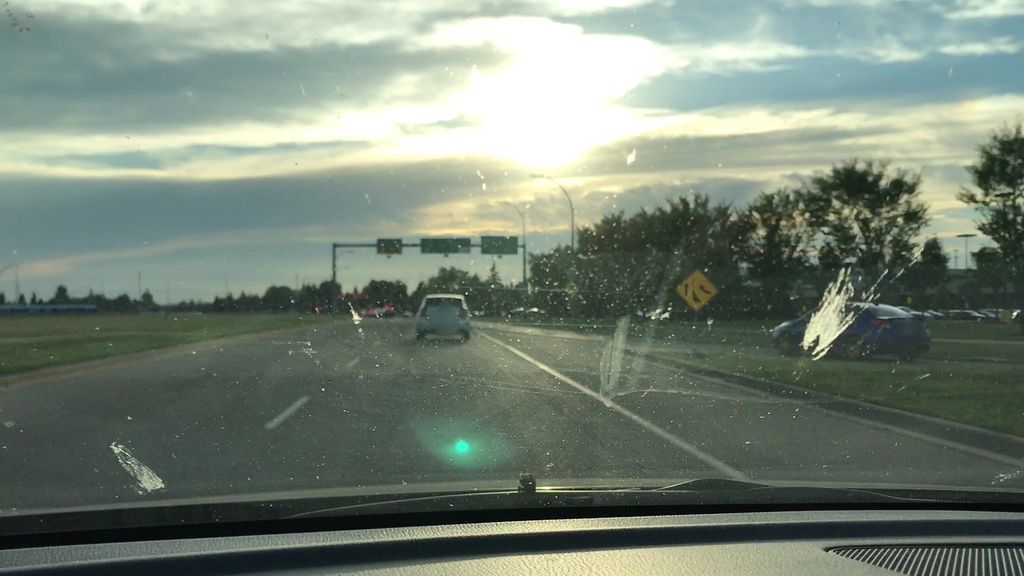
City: edmonton